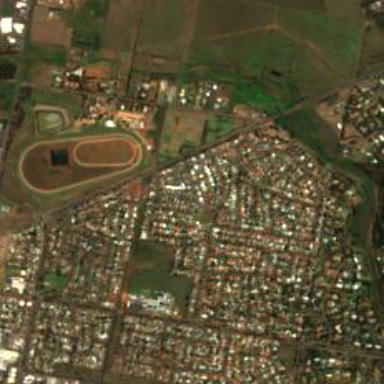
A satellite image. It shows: Sports center specializing in horse racing.